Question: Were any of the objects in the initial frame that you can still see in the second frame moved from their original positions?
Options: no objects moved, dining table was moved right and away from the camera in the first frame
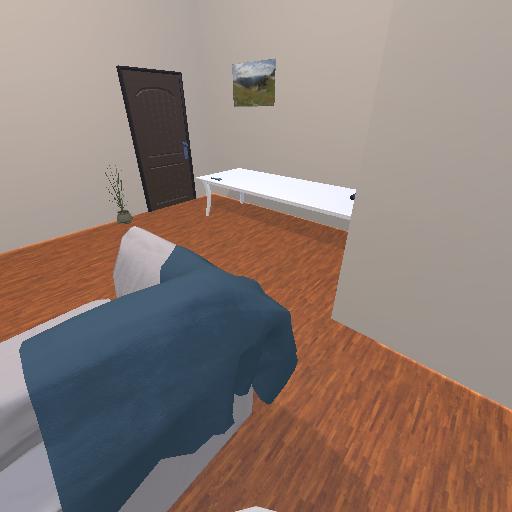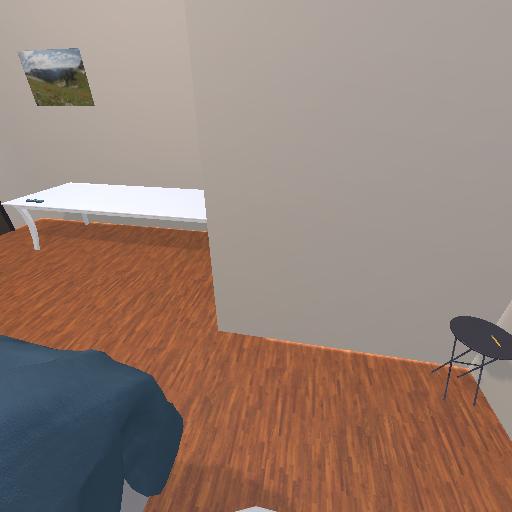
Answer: no objects moved